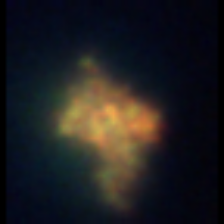
Taxon: Unknown_detritus
Group: Unknown